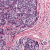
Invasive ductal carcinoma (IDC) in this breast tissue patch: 1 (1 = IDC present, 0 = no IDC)